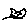
Label: cat